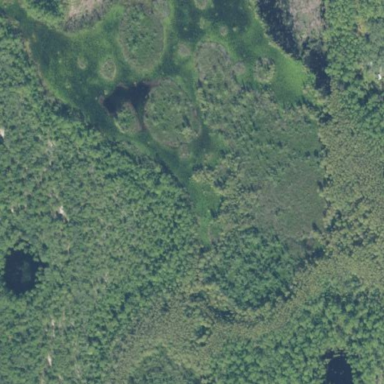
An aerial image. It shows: Swamp in wetland area.